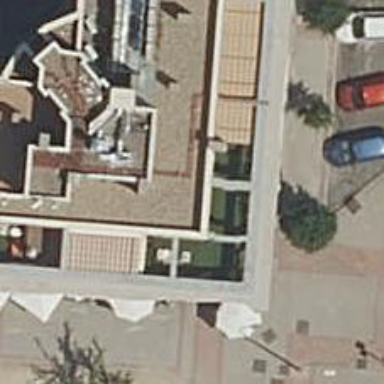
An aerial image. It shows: Restaurant.